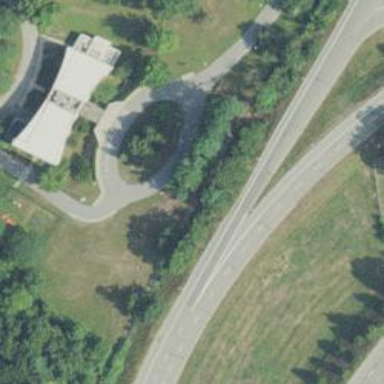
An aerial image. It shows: Primary link road with asphalt surface.